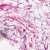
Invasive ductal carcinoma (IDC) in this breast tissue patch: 0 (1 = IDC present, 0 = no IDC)